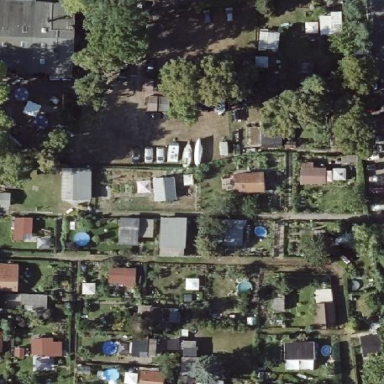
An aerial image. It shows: Area designated for allotments.